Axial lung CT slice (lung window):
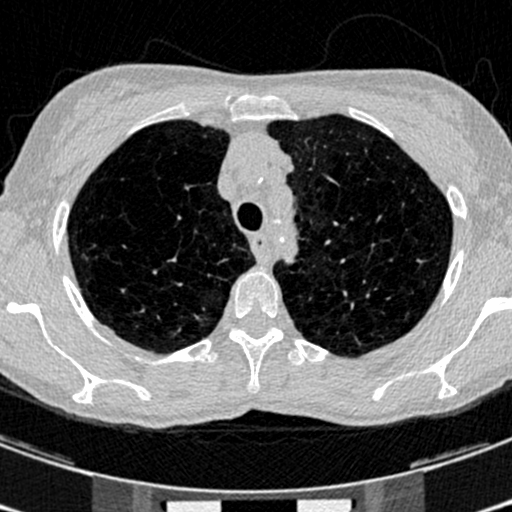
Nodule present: no